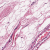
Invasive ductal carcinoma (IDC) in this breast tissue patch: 0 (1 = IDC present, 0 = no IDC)